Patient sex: F
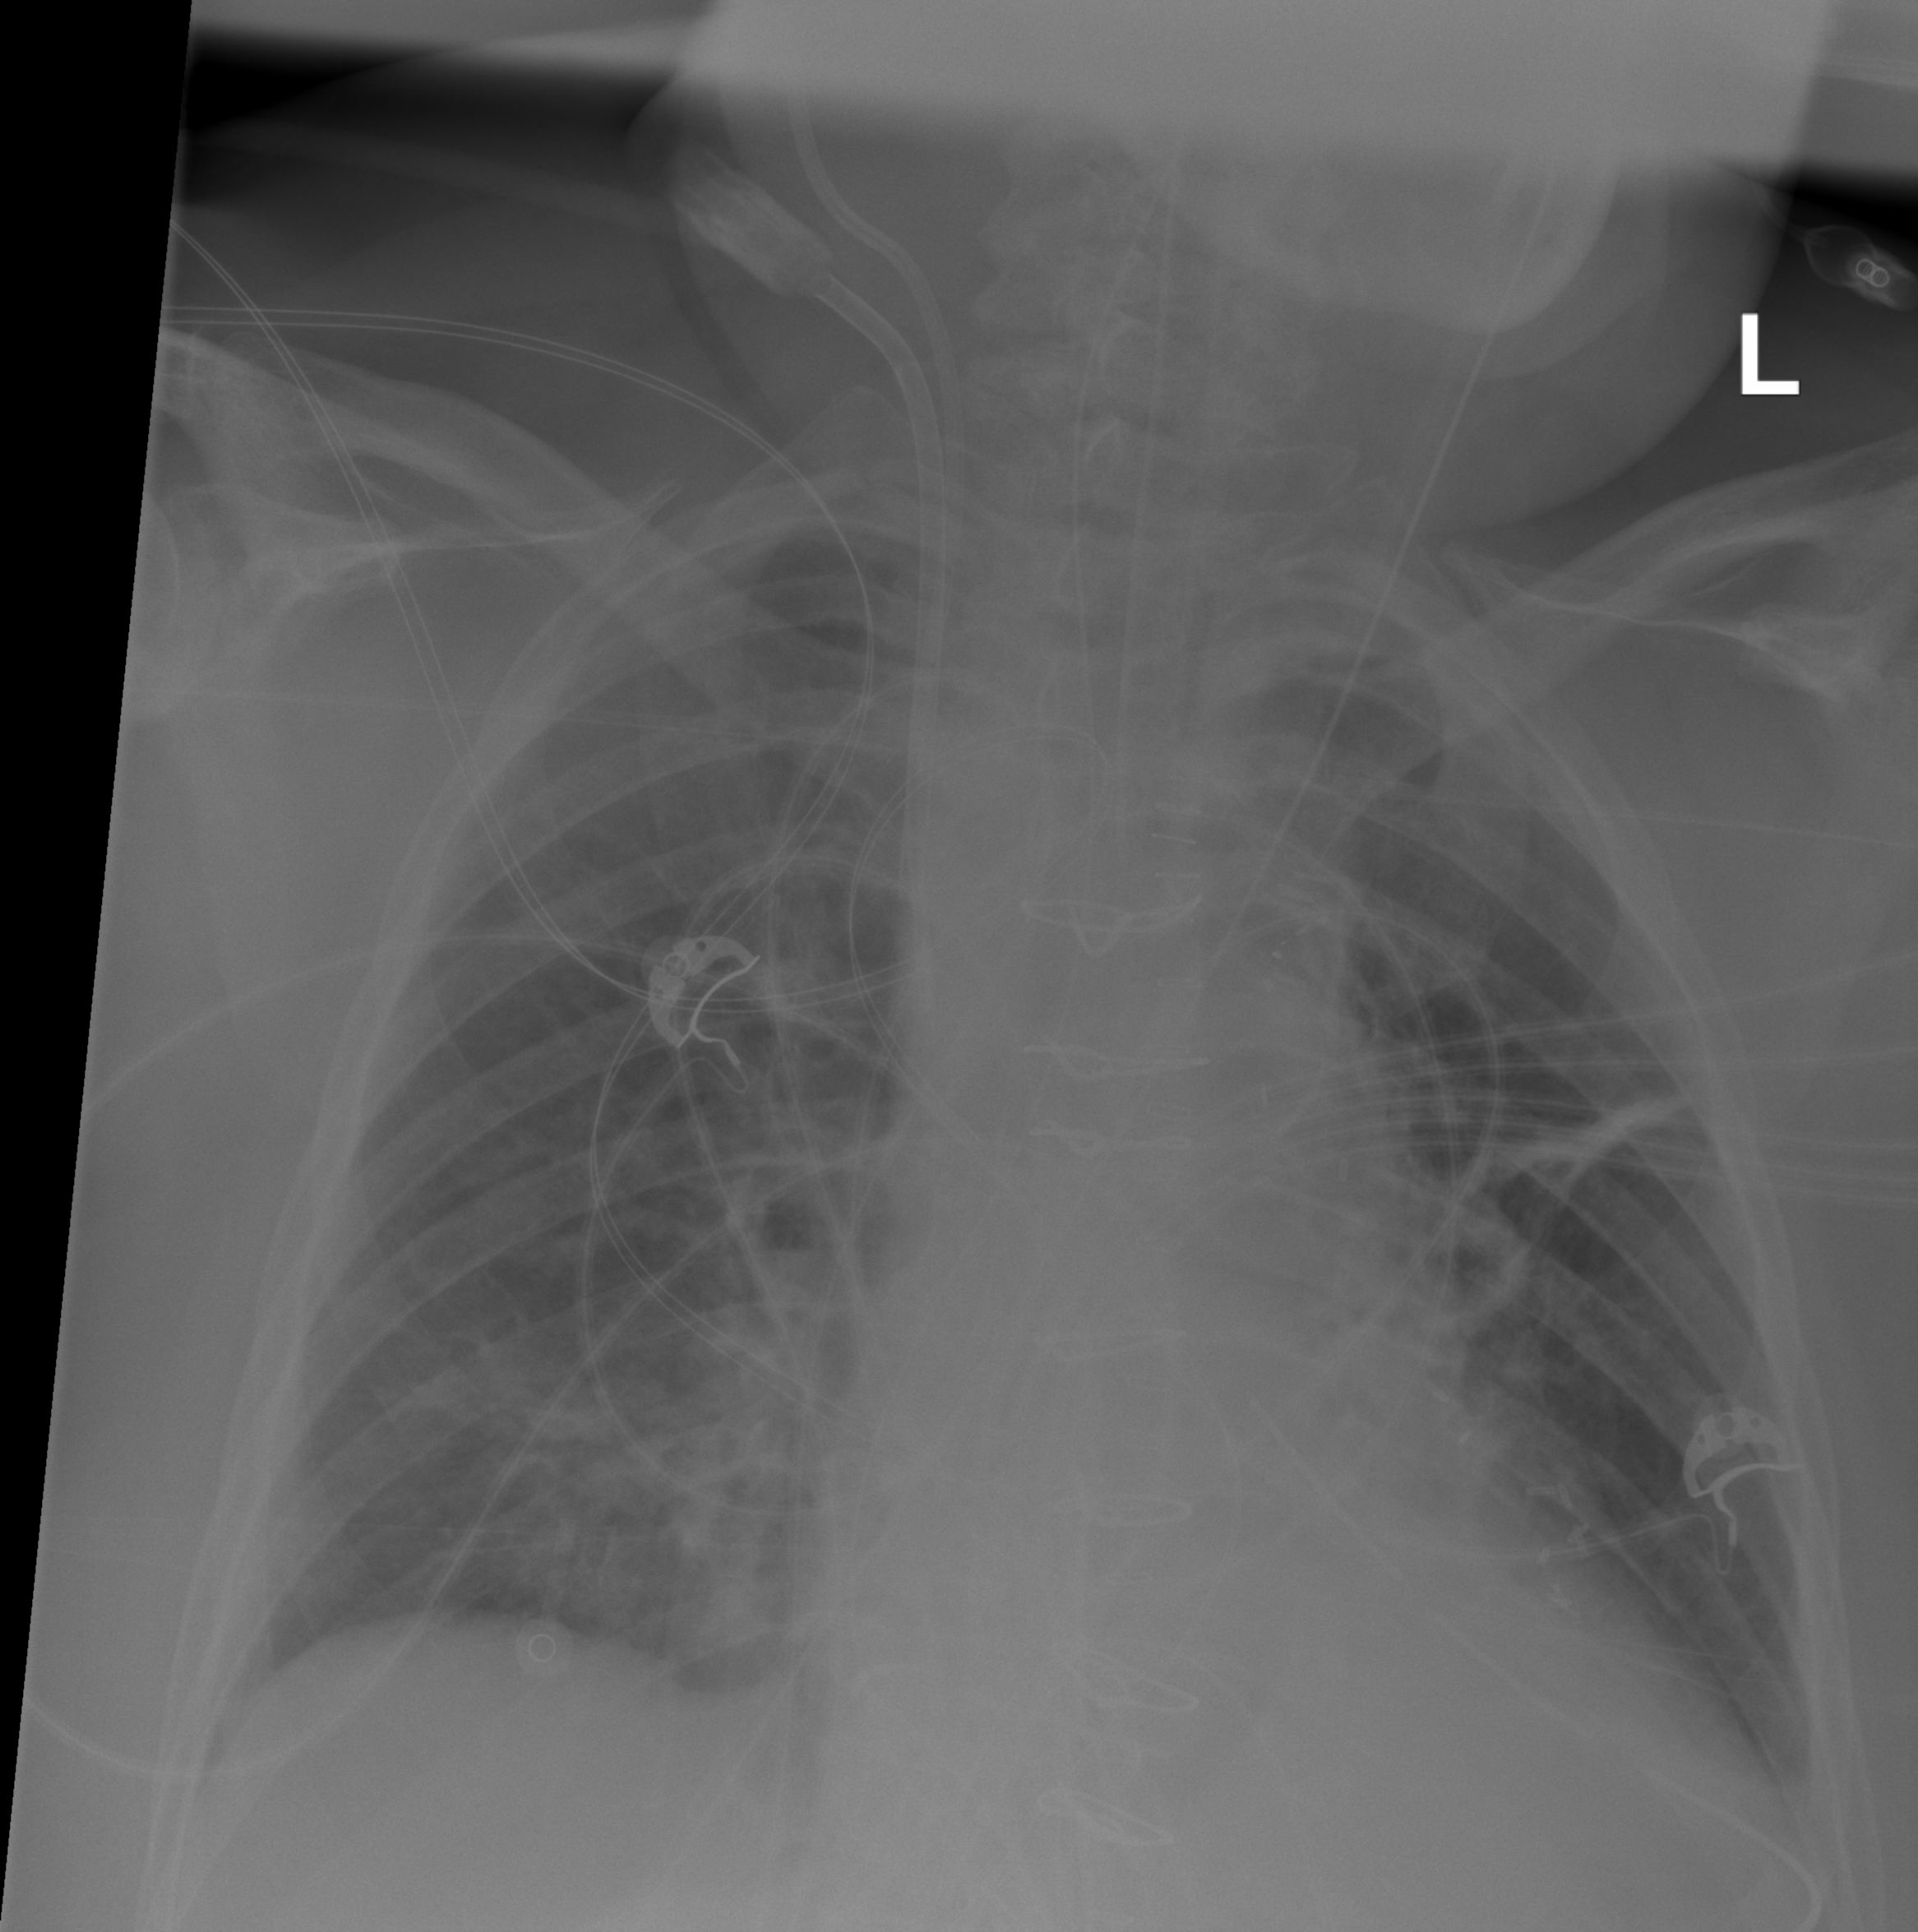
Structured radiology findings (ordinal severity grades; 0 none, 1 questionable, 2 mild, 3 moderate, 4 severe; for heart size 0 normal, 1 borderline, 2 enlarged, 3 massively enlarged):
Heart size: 1
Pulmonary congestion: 0
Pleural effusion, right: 0
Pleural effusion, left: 2
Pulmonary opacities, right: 0
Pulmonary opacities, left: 0
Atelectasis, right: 2
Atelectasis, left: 2